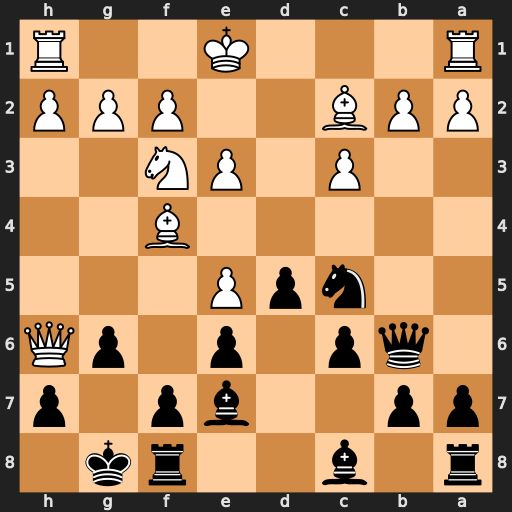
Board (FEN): r1b2rk1/pp2bp1p/1qp1p1pQ/2npP3/5B2/2P1PN2/PPB2PPP/R3K2R
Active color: b
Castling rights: KQ
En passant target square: -
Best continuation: Qxb2 O-O Qxc2 Ng5 Bxg5